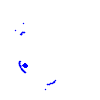
Particle: electron